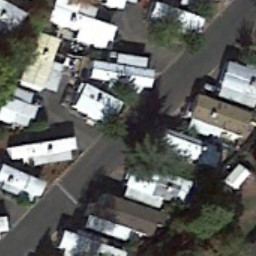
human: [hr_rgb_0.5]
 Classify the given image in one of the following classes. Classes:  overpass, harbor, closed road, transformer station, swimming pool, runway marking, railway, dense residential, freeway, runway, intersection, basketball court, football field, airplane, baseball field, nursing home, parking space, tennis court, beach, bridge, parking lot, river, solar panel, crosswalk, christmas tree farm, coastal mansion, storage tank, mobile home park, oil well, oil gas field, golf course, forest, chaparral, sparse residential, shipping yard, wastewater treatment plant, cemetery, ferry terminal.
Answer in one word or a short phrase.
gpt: mobile home park